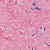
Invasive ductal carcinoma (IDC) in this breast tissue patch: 1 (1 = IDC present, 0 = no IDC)